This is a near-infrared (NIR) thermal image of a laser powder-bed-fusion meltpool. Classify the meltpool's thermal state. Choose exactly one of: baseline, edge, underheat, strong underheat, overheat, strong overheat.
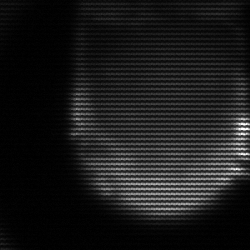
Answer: edge